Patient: sex F, age 52
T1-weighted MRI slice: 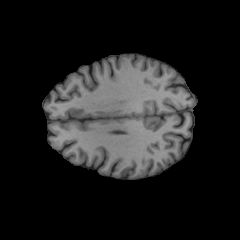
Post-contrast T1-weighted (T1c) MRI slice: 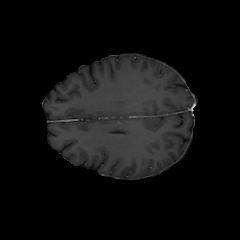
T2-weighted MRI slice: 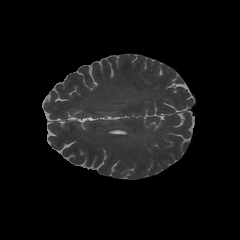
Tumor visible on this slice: no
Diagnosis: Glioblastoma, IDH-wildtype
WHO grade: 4